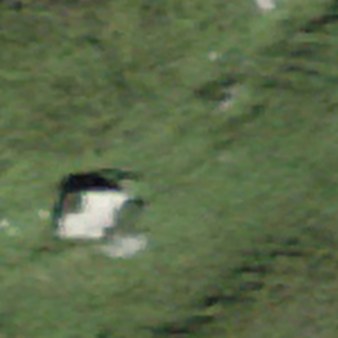
Label: other